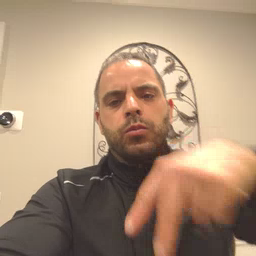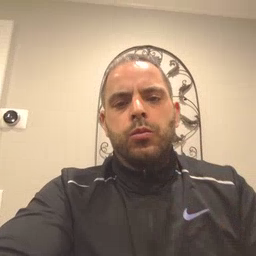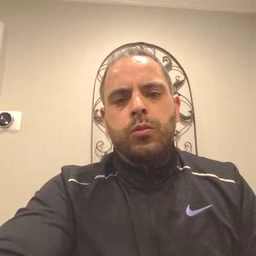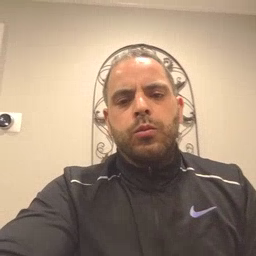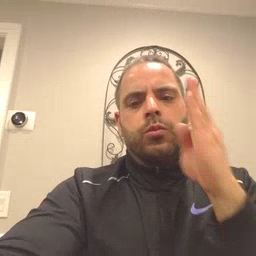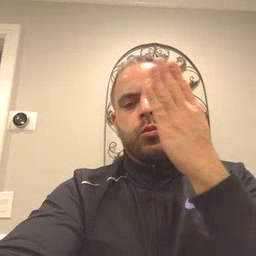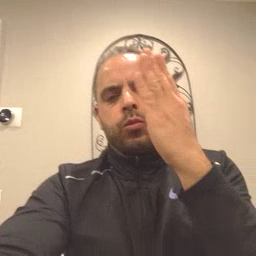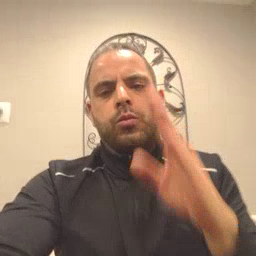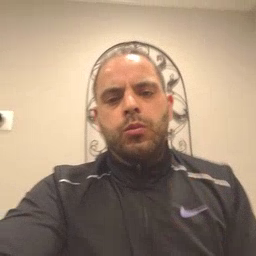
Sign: blue